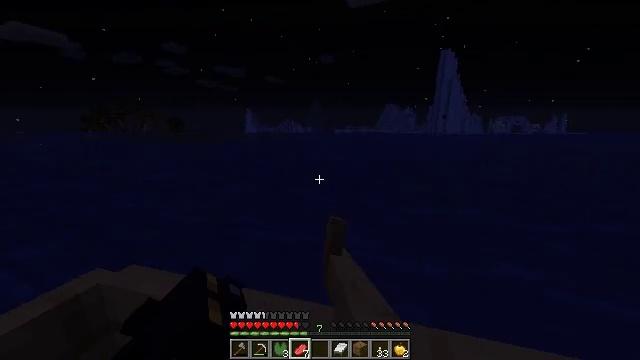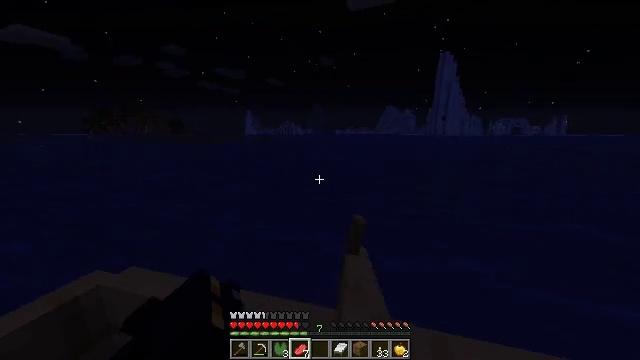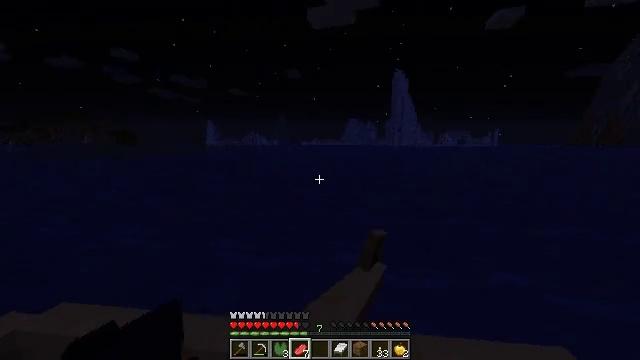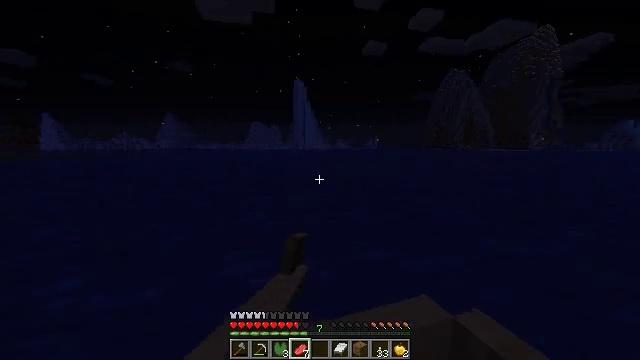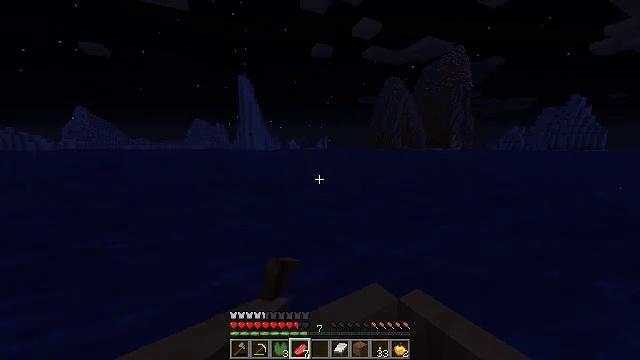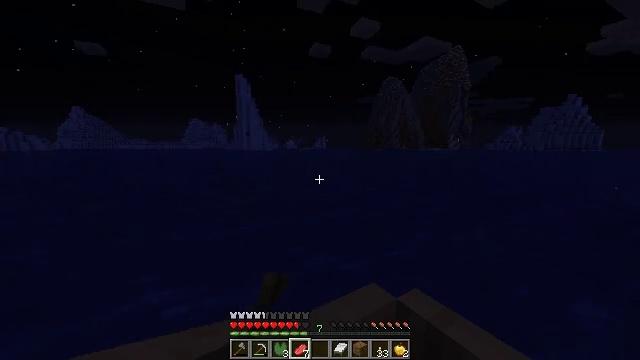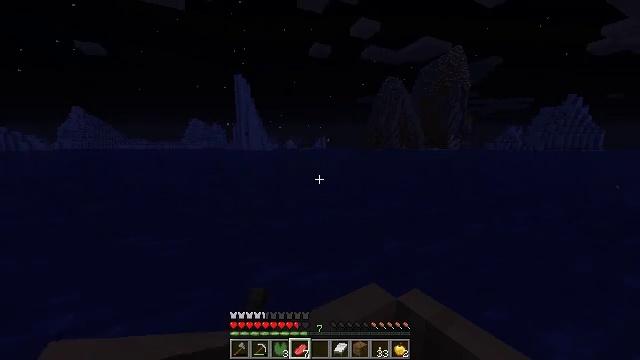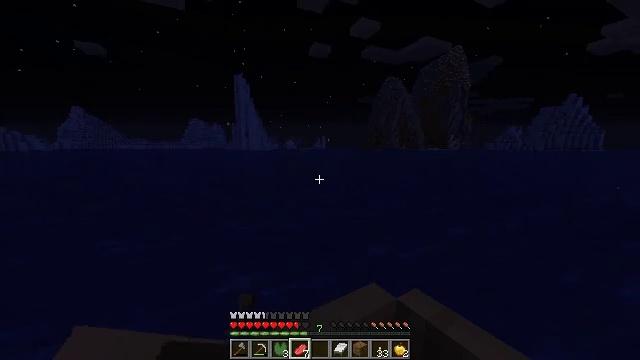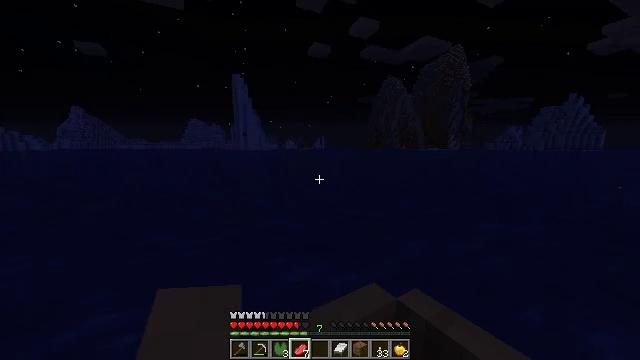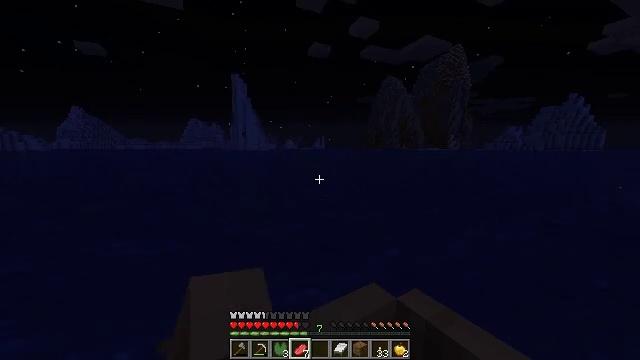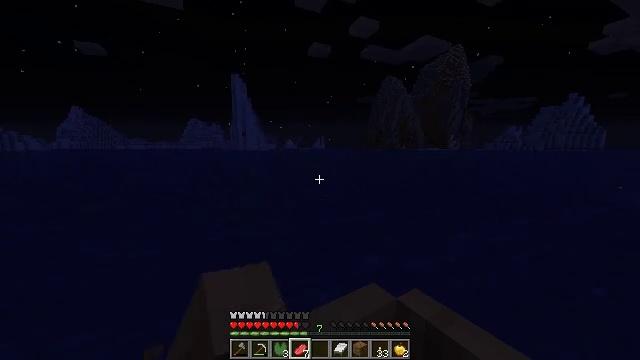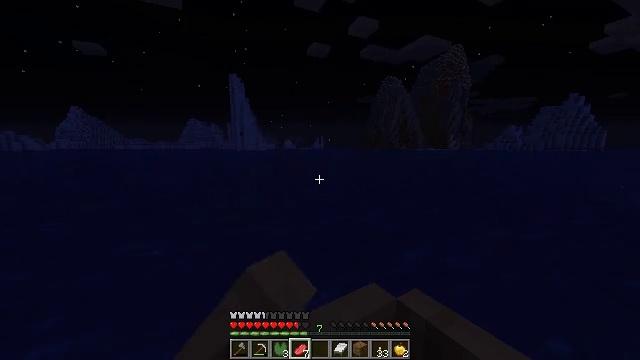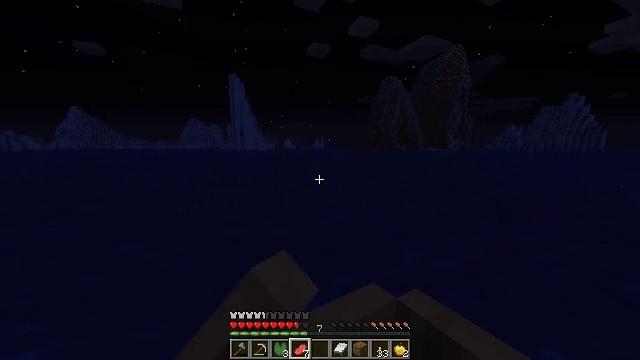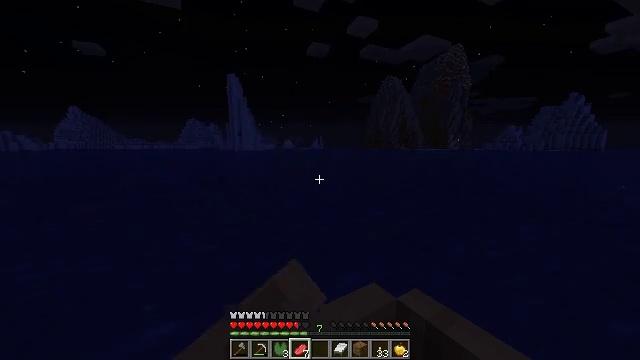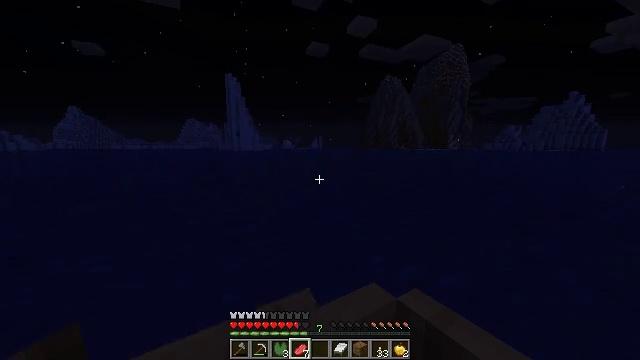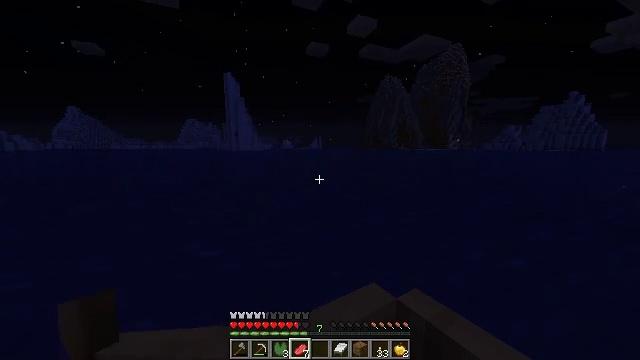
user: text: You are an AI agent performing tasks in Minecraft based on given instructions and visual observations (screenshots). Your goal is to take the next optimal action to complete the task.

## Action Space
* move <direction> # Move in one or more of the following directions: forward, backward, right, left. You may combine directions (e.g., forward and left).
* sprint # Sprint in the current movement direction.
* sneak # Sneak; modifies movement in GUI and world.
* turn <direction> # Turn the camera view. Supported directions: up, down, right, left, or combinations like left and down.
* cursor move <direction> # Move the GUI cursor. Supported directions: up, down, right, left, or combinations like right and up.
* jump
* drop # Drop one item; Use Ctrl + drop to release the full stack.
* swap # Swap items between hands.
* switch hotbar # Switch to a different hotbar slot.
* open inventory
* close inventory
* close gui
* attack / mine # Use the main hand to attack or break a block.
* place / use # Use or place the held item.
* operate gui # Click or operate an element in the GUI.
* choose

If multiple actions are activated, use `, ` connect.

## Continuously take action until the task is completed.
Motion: motion action
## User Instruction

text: Collect mossy stone bricks for building.
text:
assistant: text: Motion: move forward, sprint
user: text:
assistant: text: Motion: move forward, sprint, turn right and up
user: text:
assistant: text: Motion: move forward, sprint, turn right
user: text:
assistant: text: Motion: move forward, sprint, turn right
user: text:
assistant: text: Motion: move forward, sprint
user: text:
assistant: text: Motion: move forward, sprint
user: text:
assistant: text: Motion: move forward, sprint
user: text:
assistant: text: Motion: move forward, sprint
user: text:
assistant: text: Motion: move forward, sprint
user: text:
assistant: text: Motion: move forward, sprint
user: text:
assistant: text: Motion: move forward, sprint
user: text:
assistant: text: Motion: move forward, sprint
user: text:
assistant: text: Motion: move forward, sprint
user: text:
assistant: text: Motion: move forward, sprint
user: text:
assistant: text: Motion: move forward, sprint
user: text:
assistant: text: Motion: move forward, sprint
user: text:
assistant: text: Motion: move forward, sprint
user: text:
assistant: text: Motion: move forward, sprint
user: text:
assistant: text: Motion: move forward, sprint
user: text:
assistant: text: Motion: move forward, sprint
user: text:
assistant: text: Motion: move forward, sprint
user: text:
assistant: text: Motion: move forward, sprint
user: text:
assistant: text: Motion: move forward, sprint
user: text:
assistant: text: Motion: move forward, sprint
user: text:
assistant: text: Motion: move forward, sprint
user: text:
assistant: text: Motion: move forward, sprint
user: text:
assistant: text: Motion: move forward, sprint
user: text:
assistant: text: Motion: move forward, sprint
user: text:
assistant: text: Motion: move forward, sprint
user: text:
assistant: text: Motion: move forward, sprint